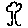
Label: tree